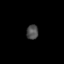
Tissue: skin
Cell type: Myeloid cells
Senescence score: 0.8117
Nuclear area (px): 171
Mean DAPI intensity: 76.374